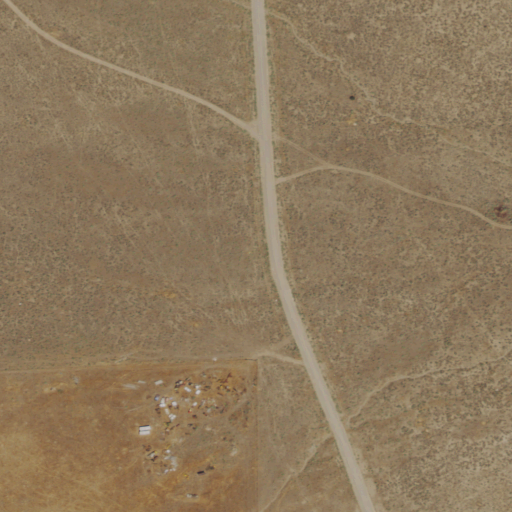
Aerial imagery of valley in Nevada named Telegraph Canyon containing shrub and grassland